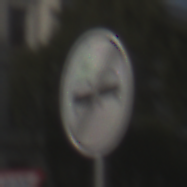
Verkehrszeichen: EndeUeberholverbot
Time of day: MorningAfternoon
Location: Outdoor (Urban)
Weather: PartlyCloudy
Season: NotSpecified
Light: Natural